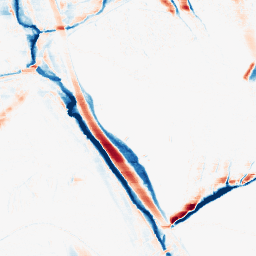
Category: morphological
Decomposition family: morphological_ellipse
Decomposition parameters: operation: average
width: 5
height: 20
Upsampling method: sinc_hamming
Upsampling parameters: scale: 2
kernel_size: 16
Upsampling scale: 2